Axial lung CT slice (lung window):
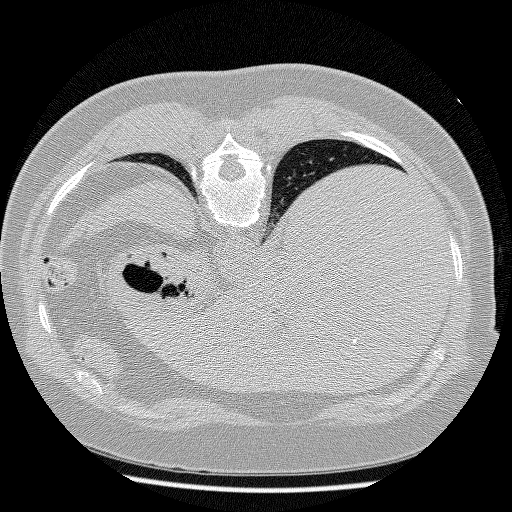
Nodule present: no